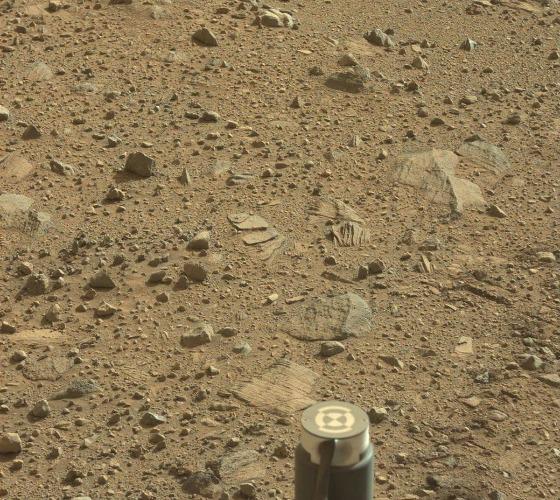
Terrain classes present: Background, Bedrock, Gravel / Sand / Soil, Rock, Shadow, Track